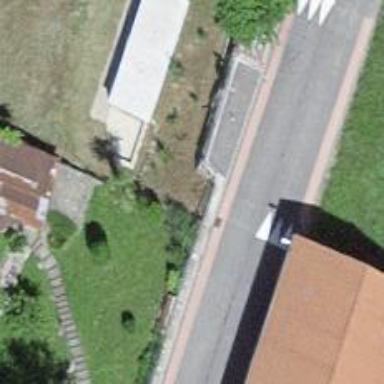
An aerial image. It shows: Bus stop with sheltered platform for public transport.